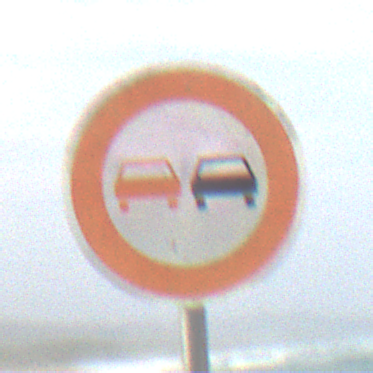
Verkehrszeichen: Ueberholverbot
Umgebung: Outdoor, Suburban
Tageszeit: MorningAfternoon
Wetter: PartlyCloudy
Licht: Natural
Jahreszeit: NotSpecified
Kontrast: HighContrast